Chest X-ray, PA view. Patient: 74 years old, sex M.
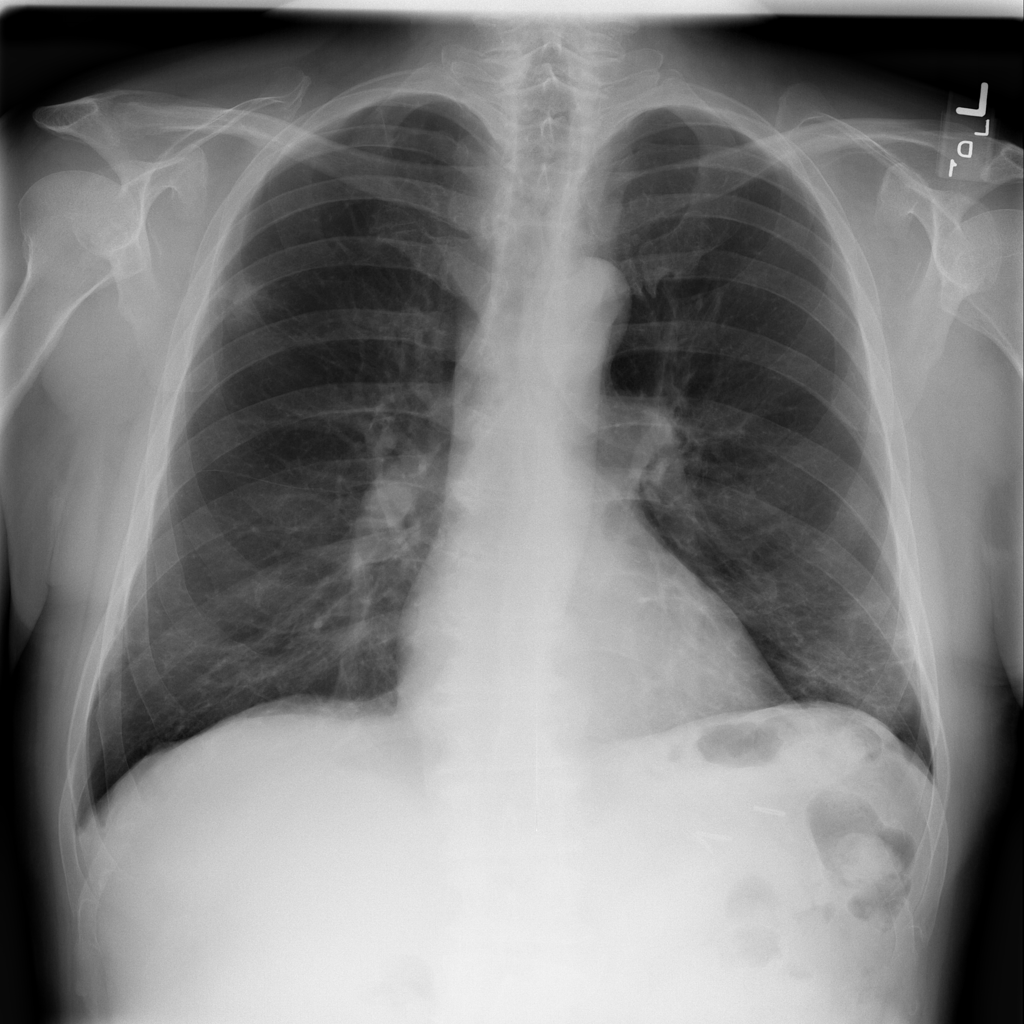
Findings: No Finding